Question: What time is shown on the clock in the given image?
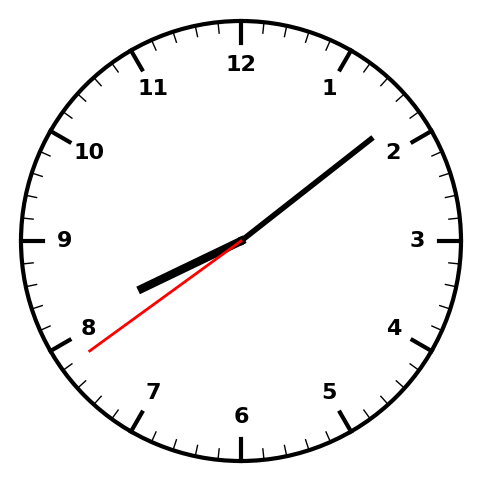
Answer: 08:08:39